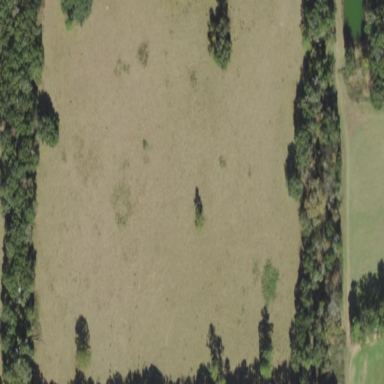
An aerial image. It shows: Beautiful meadow.